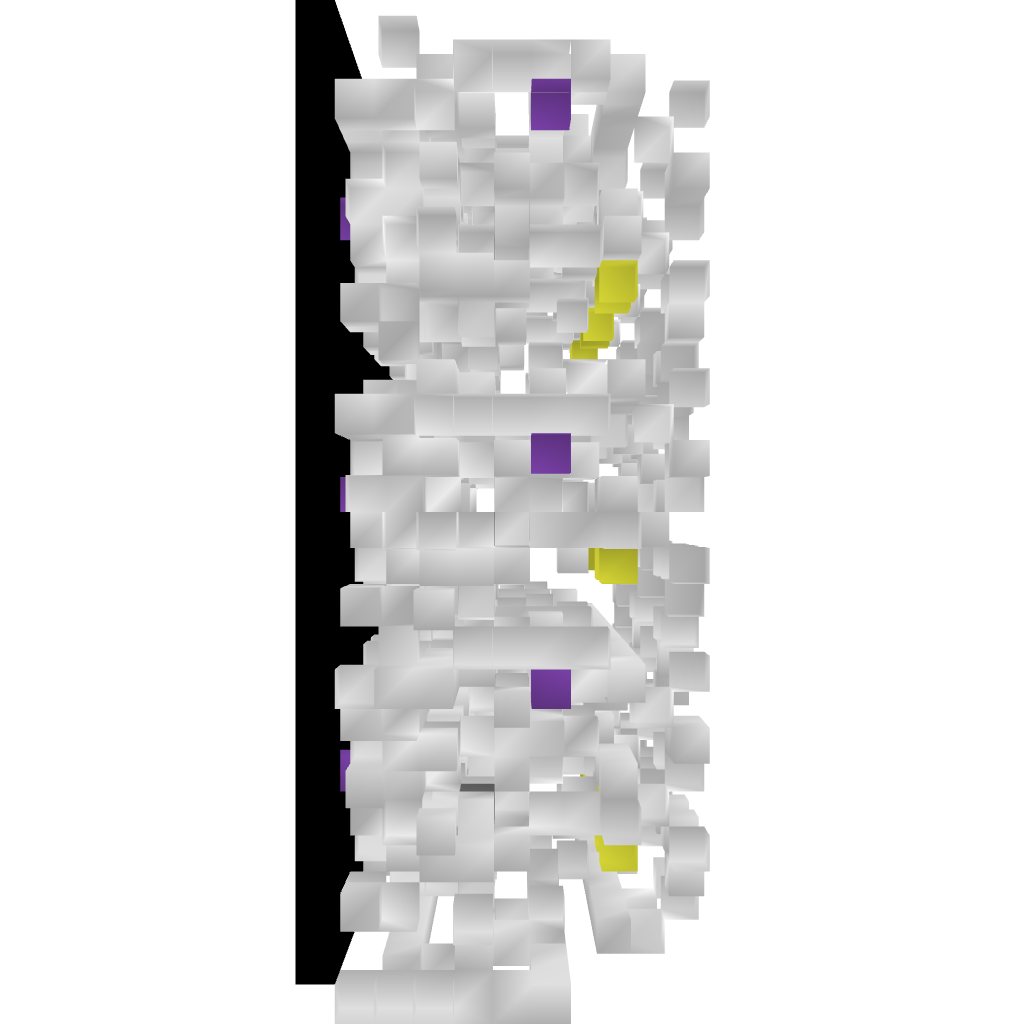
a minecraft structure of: Compact Tic-Tac-Toe  -  Designed for Flying / Creative bad low quality